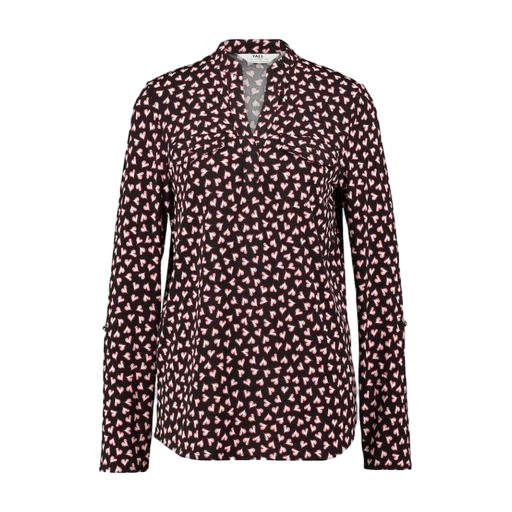
black heart print blouse, black petite printed top only macy, black petite printed high-low top only macy, white background